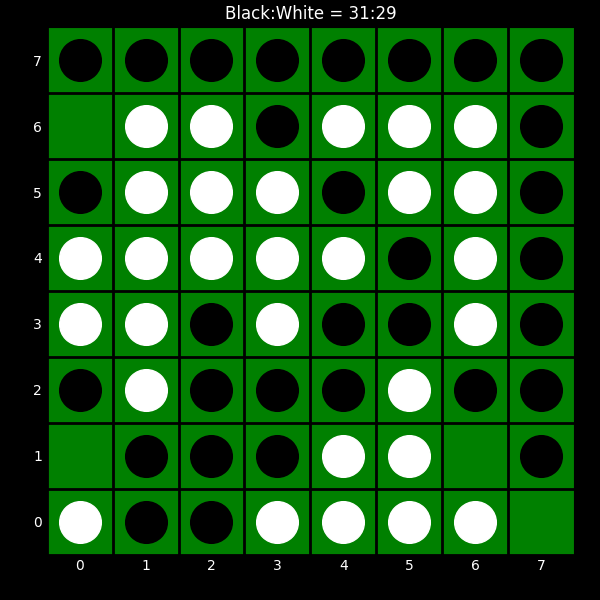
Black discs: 31
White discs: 29